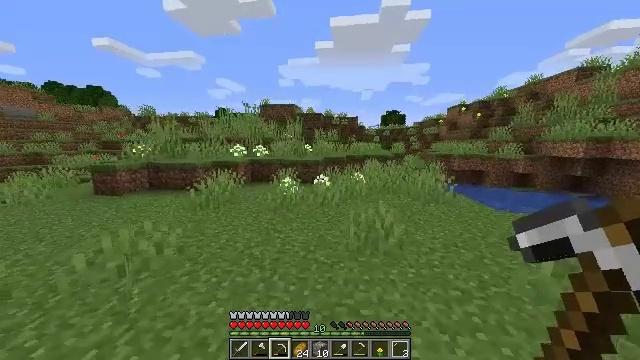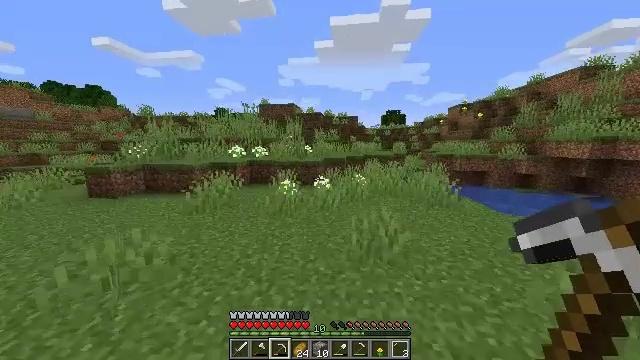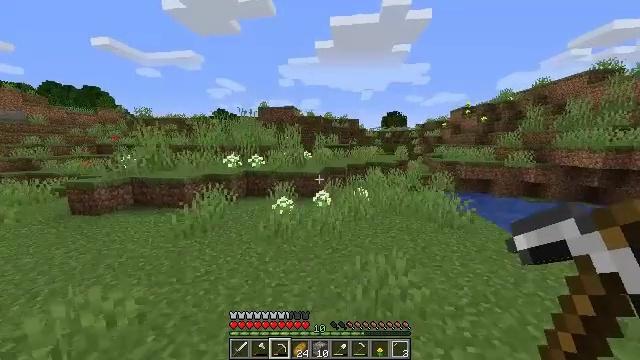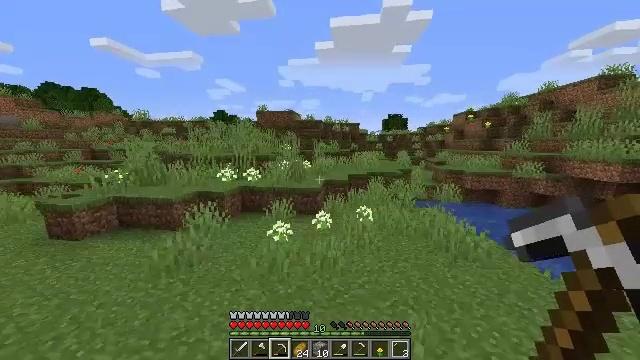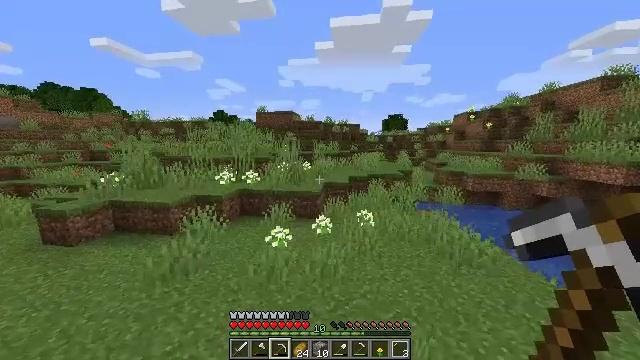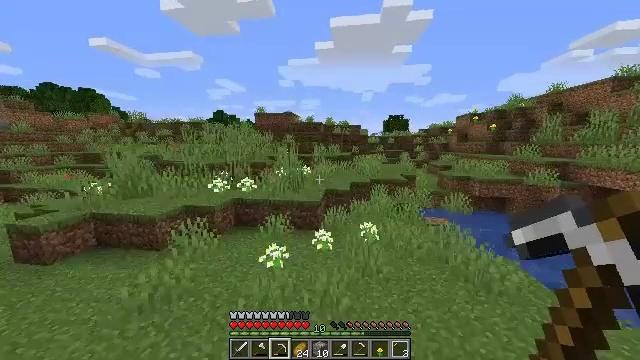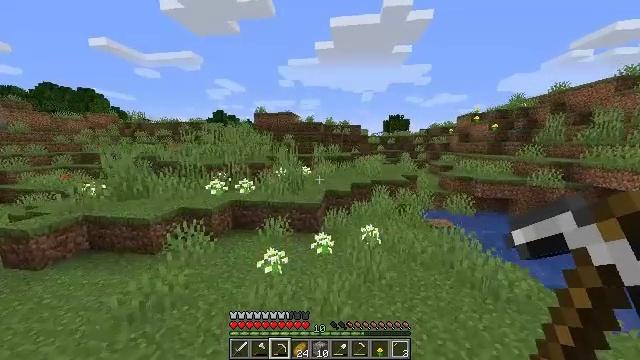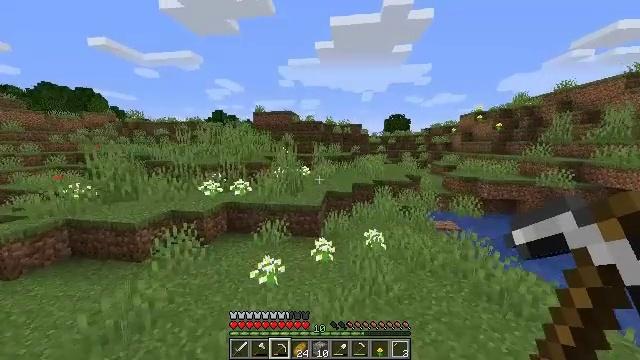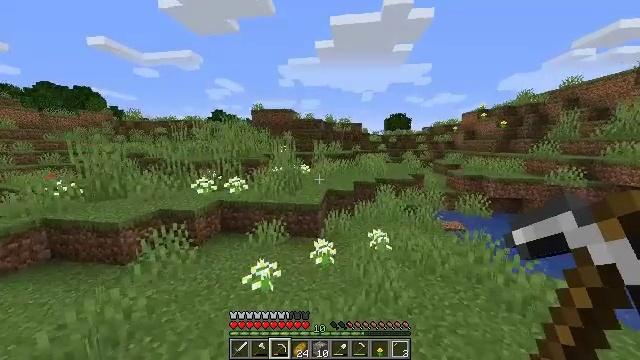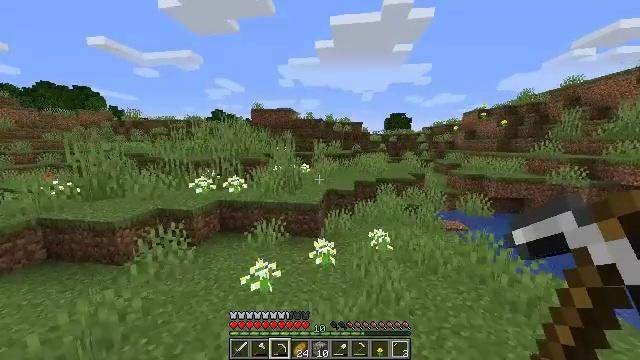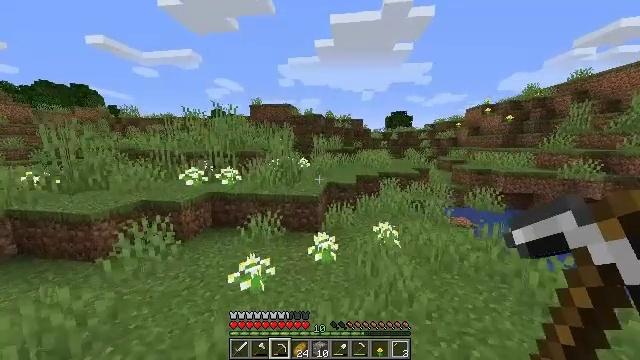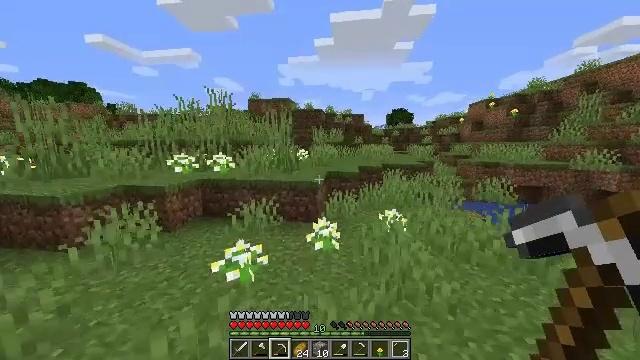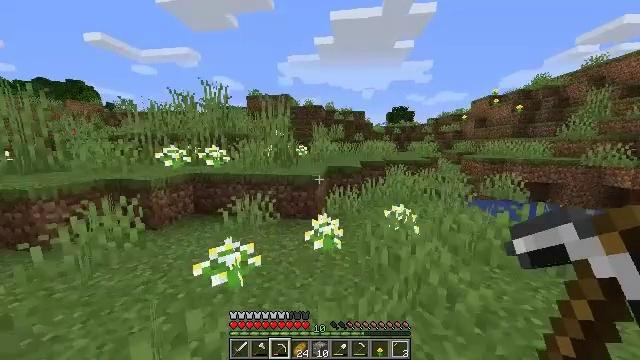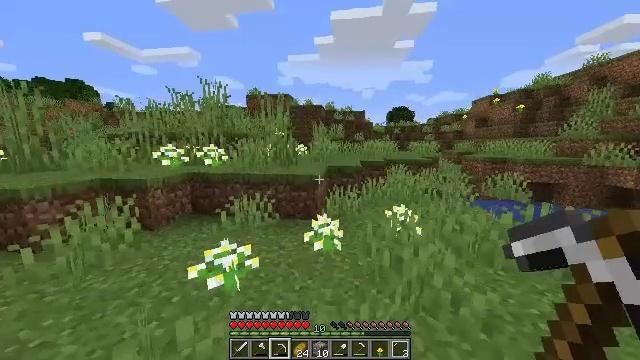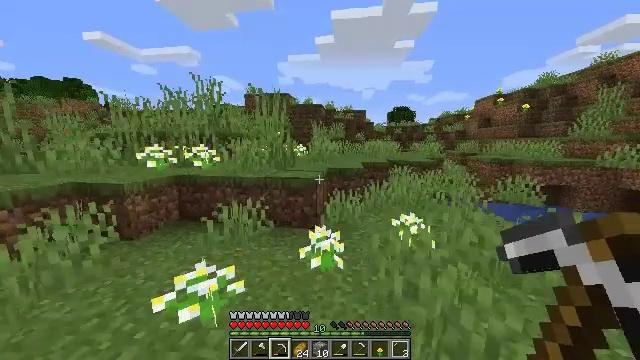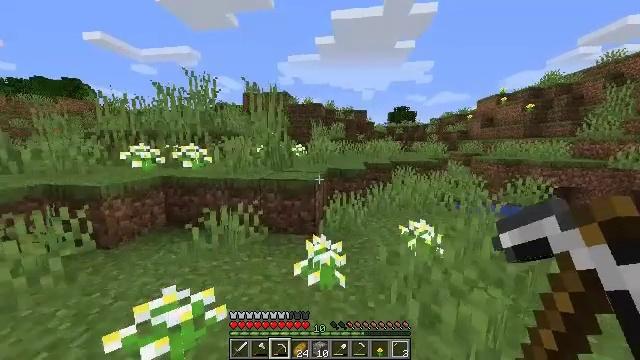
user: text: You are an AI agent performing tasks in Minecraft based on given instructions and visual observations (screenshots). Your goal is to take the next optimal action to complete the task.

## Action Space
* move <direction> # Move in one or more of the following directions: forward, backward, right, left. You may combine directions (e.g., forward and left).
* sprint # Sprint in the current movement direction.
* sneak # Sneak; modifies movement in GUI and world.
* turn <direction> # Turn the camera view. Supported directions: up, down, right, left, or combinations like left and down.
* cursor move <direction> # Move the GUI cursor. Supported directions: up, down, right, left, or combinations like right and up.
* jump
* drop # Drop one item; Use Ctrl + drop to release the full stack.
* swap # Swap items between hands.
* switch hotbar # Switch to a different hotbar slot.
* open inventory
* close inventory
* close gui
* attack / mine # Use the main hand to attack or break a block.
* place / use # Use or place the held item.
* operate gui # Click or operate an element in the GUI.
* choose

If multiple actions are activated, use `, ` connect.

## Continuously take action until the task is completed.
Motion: motion action
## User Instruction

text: Gather oak leaves by attacking.
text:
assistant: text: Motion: move forward, jump
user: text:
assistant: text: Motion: move forward, jump
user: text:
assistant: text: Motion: move forward, jump
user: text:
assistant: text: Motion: move forward, jump
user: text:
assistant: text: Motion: move forward, jump
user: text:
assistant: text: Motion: move forward, jump
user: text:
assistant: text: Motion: move forward
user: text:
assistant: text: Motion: move forward
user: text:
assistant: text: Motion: move forward
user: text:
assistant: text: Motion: move forward
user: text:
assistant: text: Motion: move forward
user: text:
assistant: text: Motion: move forward
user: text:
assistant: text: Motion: move forward
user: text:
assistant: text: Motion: move forward
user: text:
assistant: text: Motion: move forward
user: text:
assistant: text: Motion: move forward
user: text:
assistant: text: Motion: move forward
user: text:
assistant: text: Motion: move forward
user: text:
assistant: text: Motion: move forward
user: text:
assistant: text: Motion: move forward
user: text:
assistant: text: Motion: move forward, jump
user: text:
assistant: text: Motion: move forward, jump
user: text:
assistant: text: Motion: move forward, jump
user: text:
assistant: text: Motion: move forward, jump
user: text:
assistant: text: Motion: move forward, jump
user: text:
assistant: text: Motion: move forward, jump
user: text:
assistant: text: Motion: move forward, jump
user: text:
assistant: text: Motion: move forward, jump
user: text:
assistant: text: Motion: move forward, jump
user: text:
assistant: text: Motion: move forward and move left